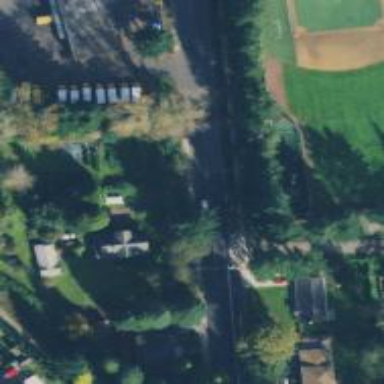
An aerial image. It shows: Unmarked road crossing.